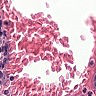
Metastatic tissue present: no